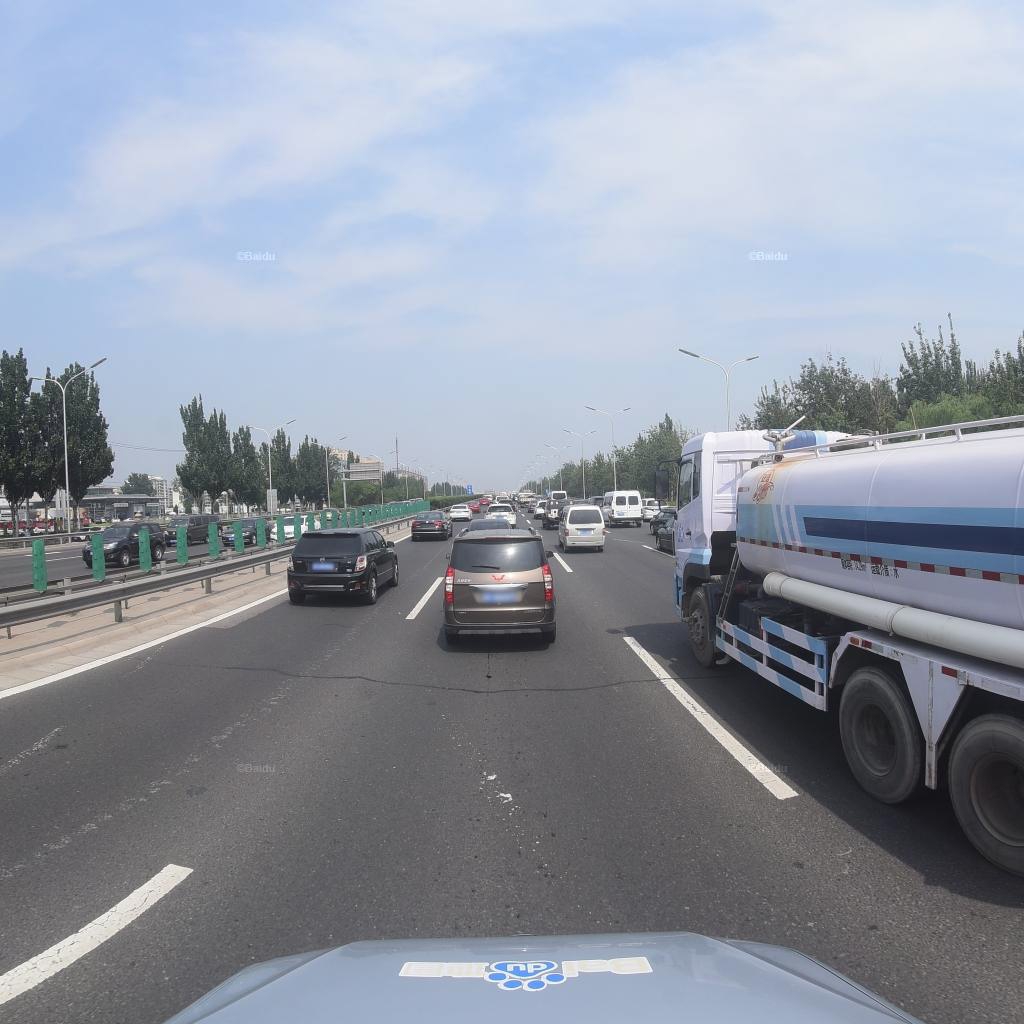
Region: Fengtai
Road damage annotations: transverse patch